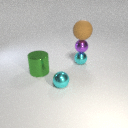
small cyan metal sphere in front of small cyan metal sphere